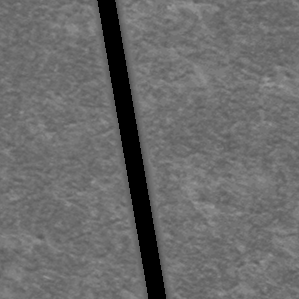
Label: frost